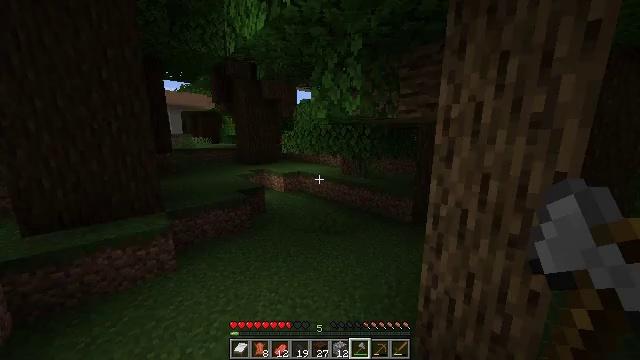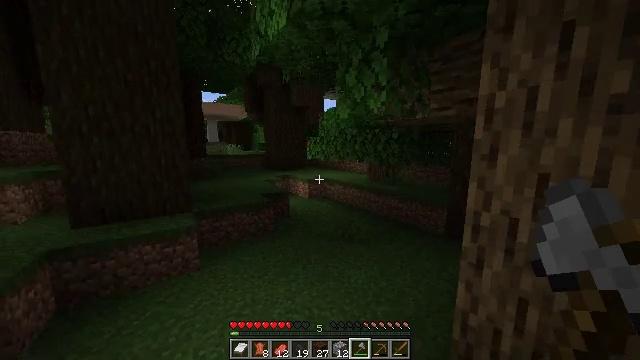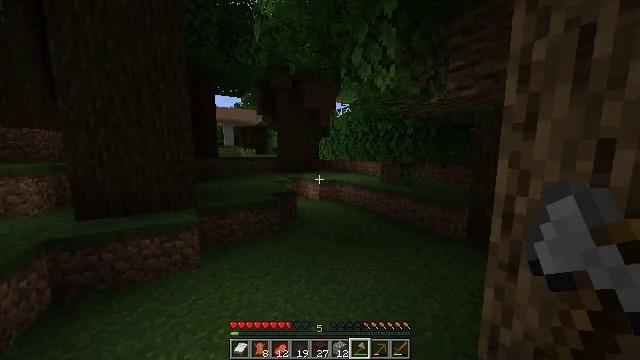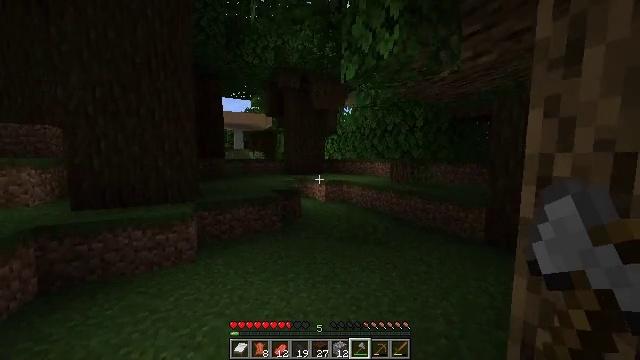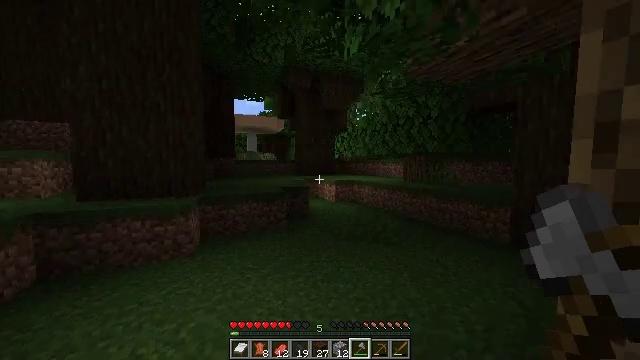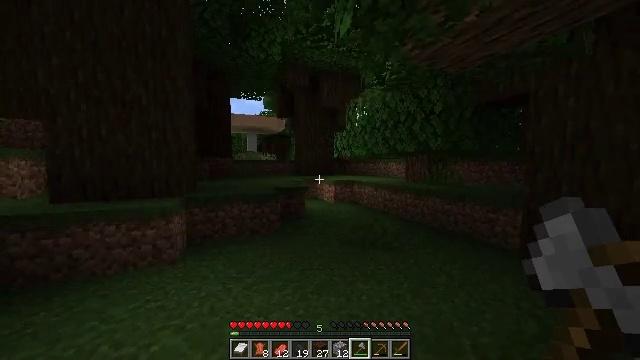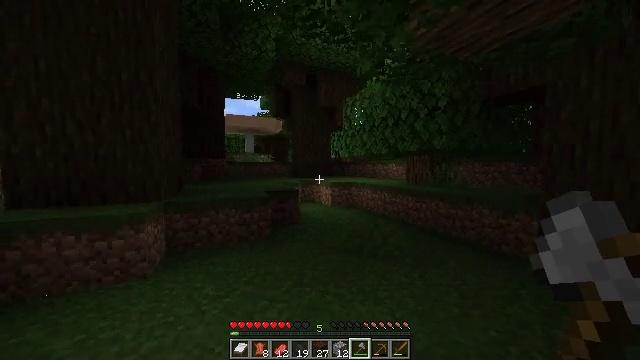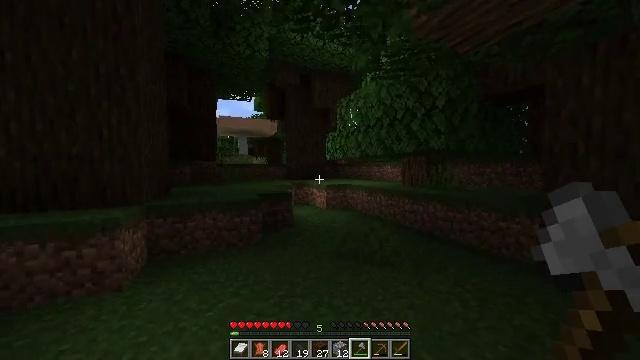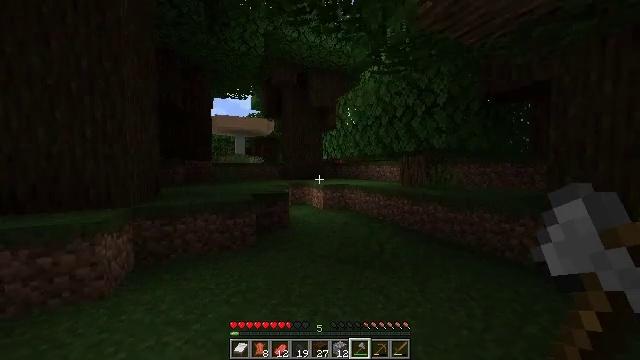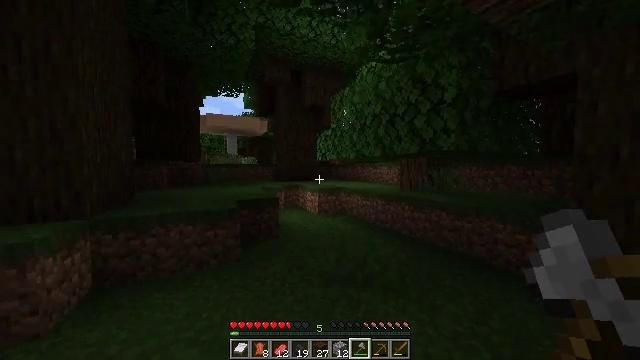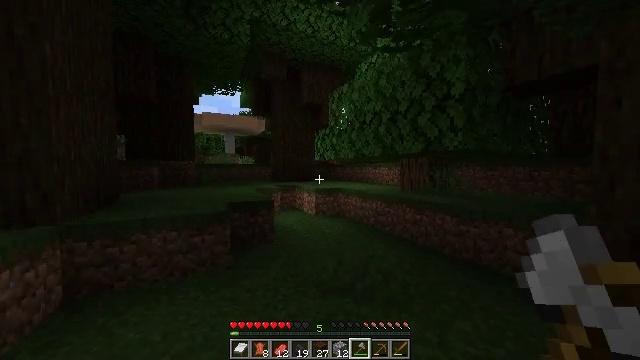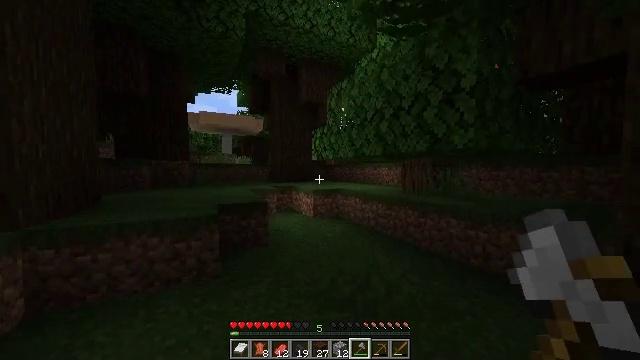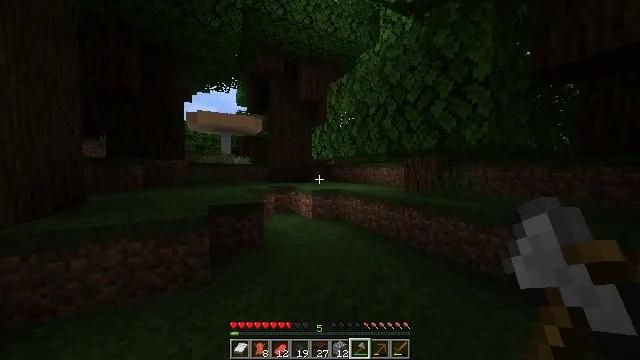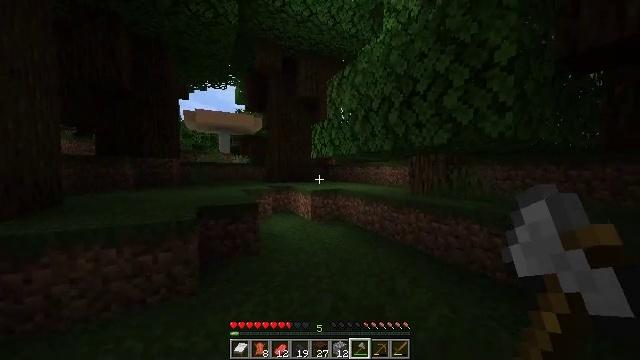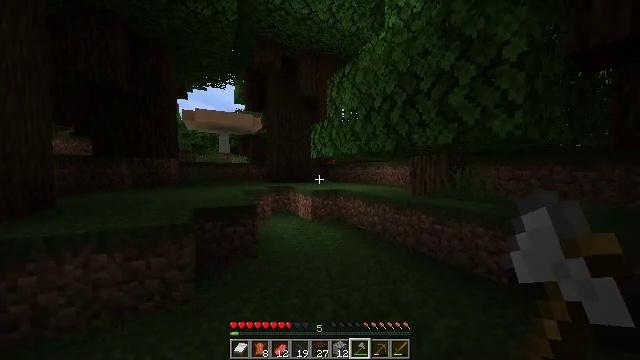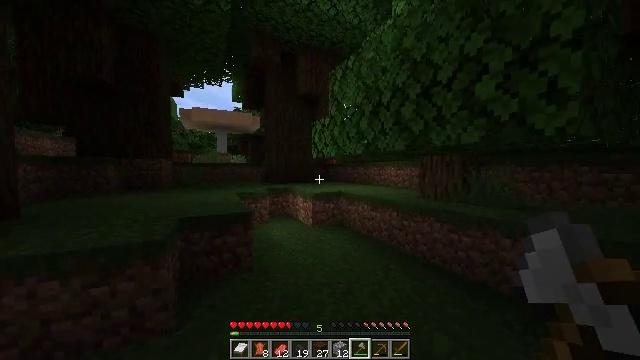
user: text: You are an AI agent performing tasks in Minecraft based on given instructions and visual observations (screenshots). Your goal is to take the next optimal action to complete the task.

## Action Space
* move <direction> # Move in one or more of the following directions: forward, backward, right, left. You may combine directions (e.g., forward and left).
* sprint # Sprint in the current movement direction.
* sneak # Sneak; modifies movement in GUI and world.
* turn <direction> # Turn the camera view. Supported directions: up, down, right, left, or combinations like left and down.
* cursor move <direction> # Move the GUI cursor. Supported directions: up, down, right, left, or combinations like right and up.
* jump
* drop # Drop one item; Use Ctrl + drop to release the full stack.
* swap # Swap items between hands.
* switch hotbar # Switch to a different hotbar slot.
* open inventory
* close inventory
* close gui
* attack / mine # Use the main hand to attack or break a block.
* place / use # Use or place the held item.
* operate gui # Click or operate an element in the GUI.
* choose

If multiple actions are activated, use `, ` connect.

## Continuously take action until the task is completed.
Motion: motion action
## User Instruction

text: Chop down the brown mushroom block.
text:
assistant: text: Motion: move forward, sprint, turn left and up
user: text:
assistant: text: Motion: move forward, sprint, turn left and up
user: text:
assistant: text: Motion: move forward, sprint, turn left and up
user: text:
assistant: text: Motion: move forward, turn left and up
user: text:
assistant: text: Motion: move forward
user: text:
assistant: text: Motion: move forward
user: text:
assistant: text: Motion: move forward, turn right
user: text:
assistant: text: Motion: move forward
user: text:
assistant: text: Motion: move forward, sprint, turn right
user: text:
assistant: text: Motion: move forward, sprint
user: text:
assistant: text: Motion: move forward, sprint
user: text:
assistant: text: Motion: move forward
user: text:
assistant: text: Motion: move forward
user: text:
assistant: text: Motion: move forward
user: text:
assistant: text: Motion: move forward
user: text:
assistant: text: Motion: move forward
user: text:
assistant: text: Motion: move forward, turn left
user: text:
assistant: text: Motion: move forward, sprint, turn left
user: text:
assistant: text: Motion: move forward, sprint, turn left
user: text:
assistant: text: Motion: move forward, sprint
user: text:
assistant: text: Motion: move forward, sprint
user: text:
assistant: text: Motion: move forward
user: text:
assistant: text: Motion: move forward
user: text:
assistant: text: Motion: move forward
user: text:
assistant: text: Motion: move forward
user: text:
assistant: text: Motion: move forward
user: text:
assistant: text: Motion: move forward
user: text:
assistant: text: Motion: move forward
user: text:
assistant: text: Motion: move forward
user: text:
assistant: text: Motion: move forward